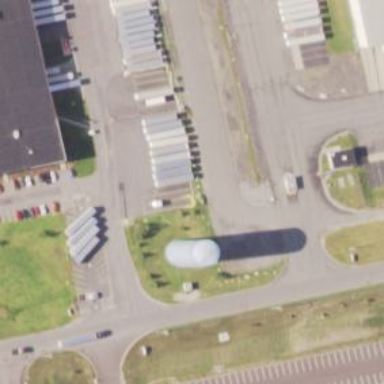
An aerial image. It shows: Silo.